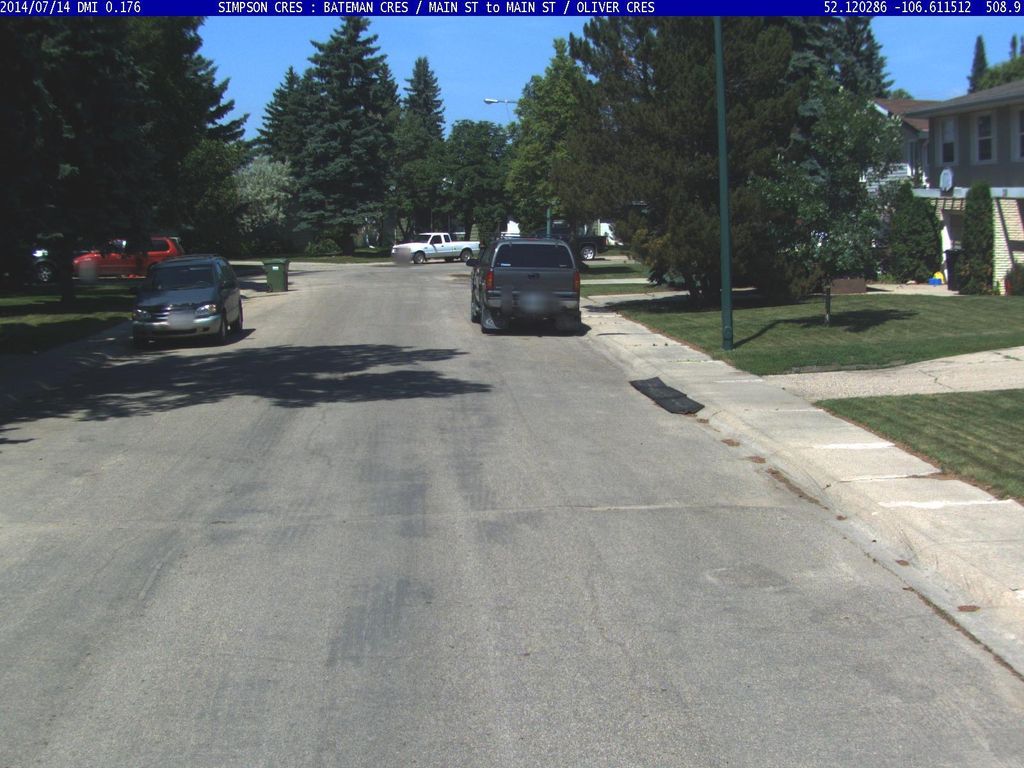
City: saskatoon